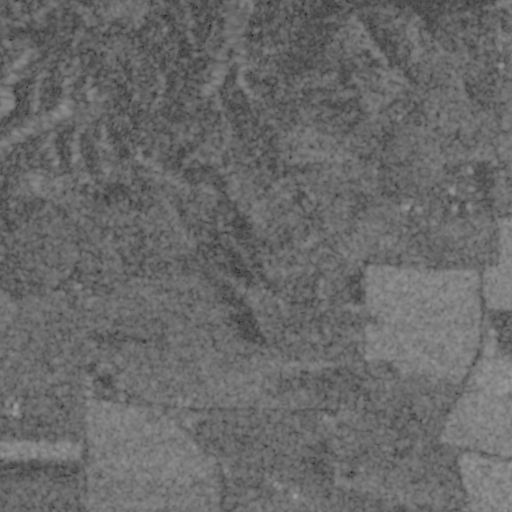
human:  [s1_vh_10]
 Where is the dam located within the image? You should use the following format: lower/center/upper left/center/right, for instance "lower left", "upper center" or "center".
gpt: The dam is located in the upper left of the image.
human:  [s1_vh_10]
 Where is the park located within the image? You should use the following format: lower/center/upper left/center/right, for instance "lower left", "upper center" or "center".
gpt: There is no park in the image.

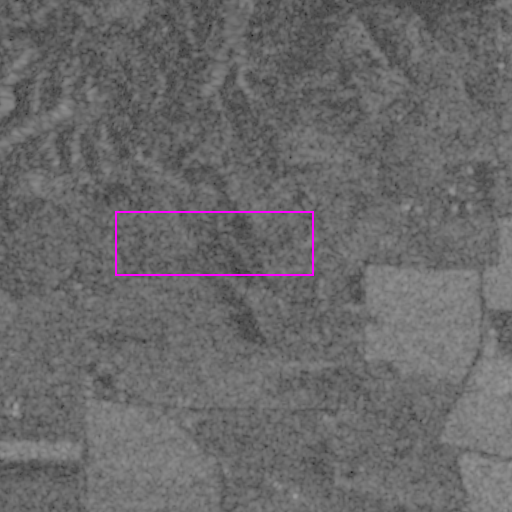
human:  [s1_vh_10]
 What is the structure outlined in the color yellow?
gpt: There is no yellow outline.
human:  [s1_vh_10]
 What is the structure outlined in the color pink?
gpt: There is no structure outlined in pink.